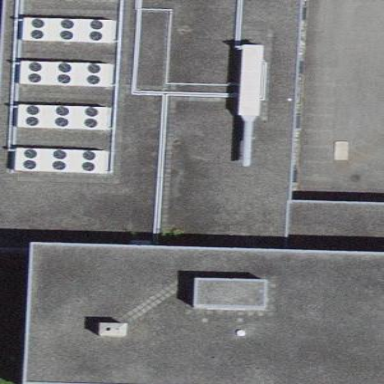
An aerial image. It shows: Office building with flat roof.